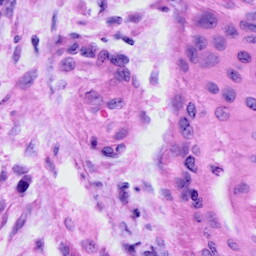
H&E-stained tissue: Cervix